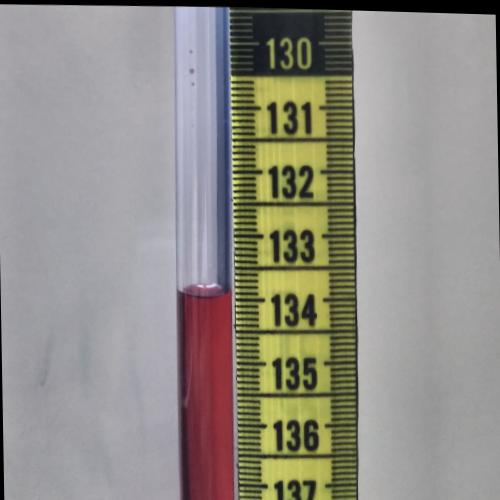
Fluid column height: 133.9 cm